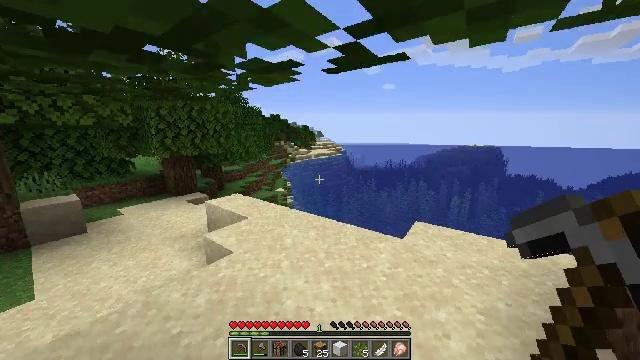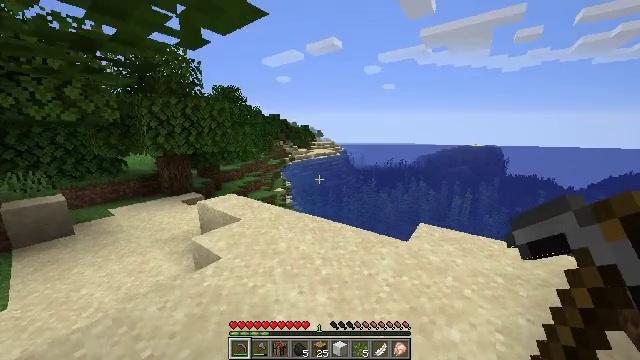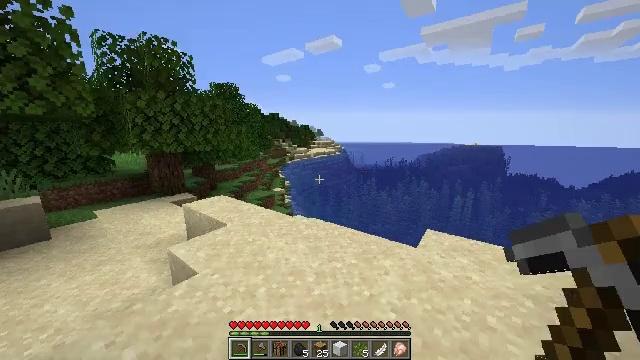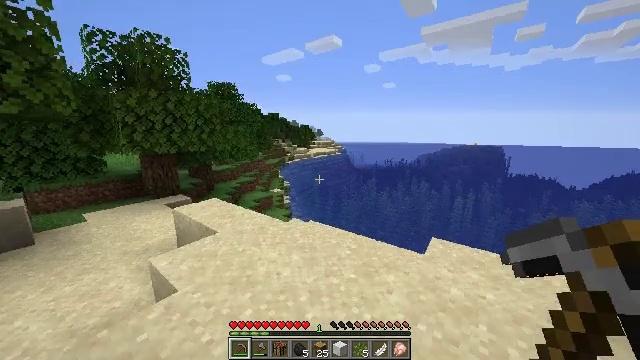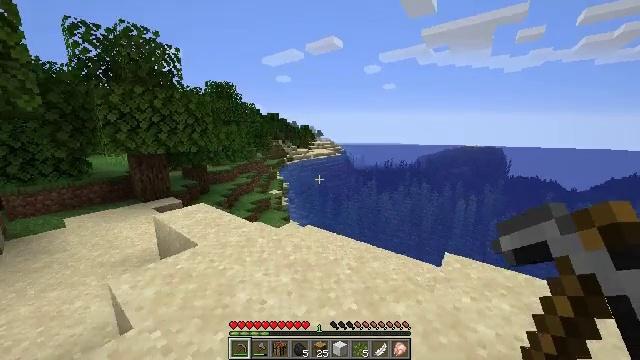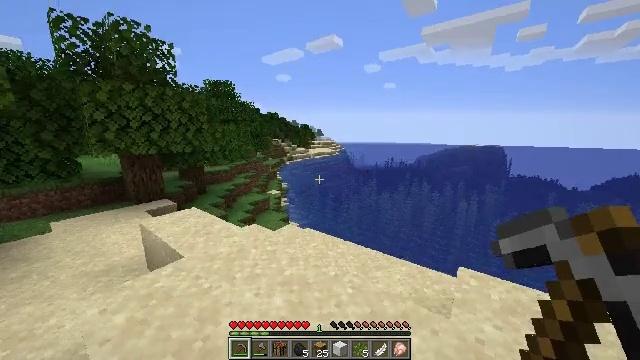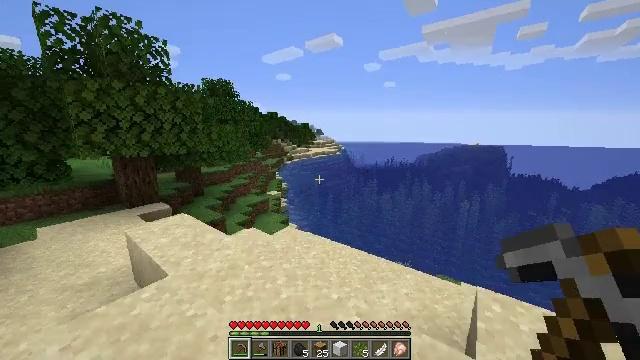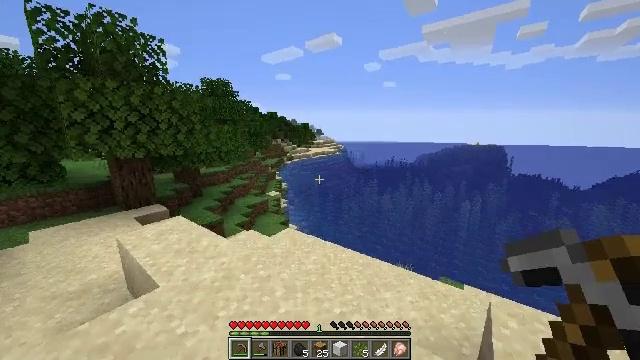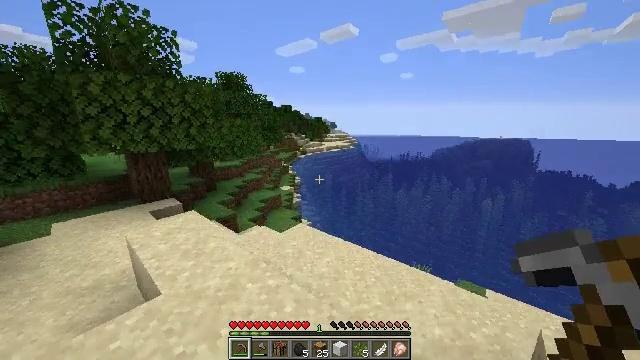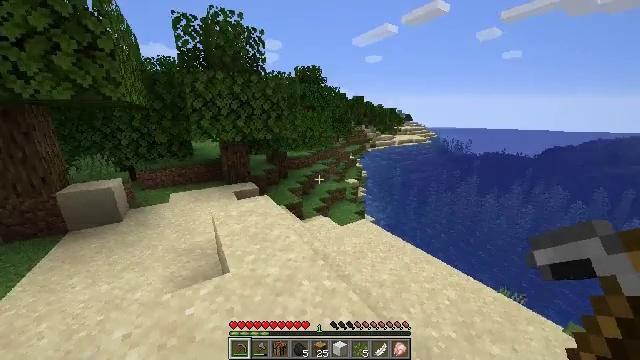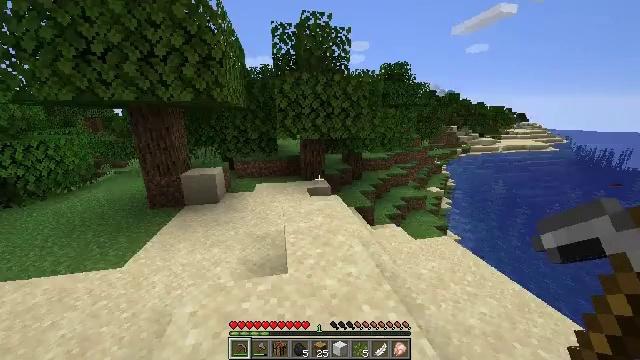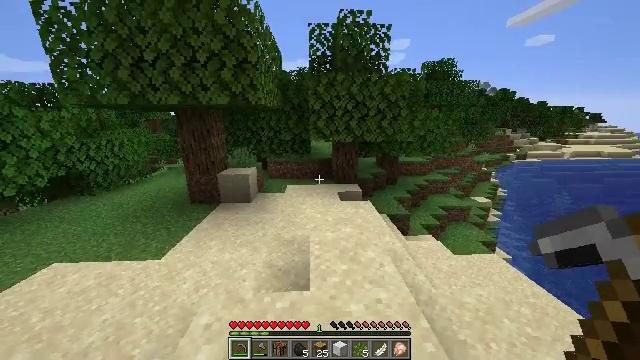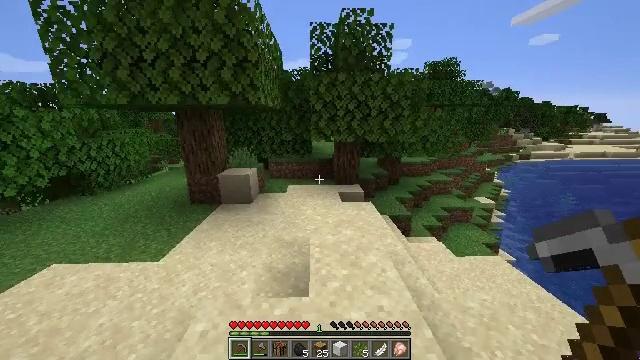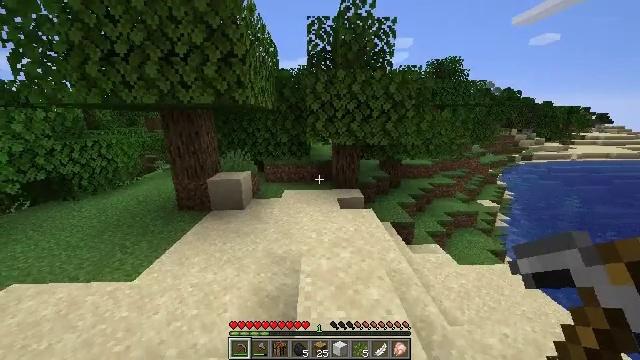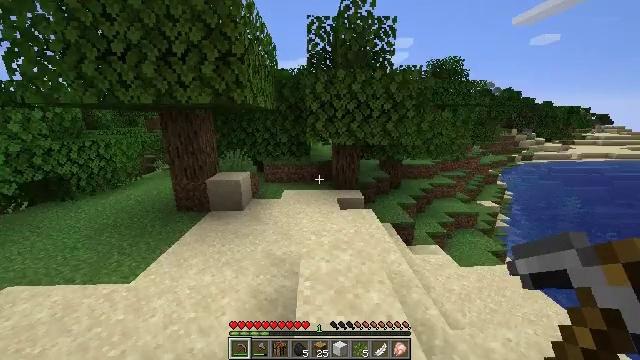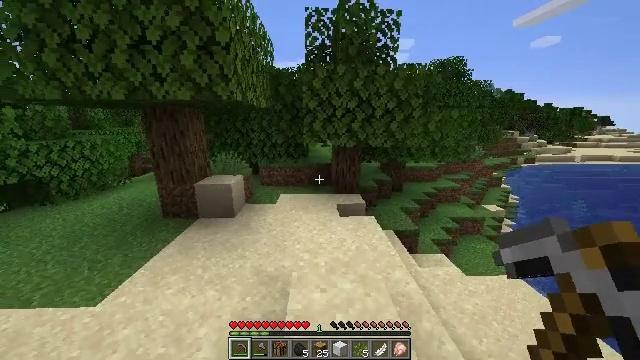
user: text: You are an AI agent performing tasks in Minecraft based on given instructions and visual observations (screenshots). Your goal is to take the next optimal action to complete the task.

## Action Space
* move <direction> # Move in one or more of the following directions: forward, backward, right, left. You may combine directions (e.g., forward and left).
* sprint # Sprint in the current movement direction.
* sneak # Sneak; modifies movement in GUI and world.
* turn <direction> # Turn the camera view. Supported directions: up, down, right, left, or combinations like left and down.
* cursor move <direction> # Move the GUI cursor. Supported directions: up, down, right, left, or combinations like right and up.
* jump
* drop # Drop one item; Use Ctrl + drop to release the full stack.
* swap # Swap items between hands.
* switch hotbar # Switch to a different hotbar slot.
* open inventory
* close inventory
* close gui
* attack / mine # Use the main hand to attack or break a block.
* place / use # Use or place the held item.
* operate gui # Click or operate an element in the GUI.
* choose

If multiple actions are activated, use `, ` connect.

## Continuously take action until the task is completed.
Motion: motion action
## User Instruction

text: Fish and kill the salmon.
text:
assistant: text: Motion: move forward and move right, sprint
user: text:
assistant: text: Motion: move forward, sprint
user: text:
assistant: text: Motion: move forward, sprint
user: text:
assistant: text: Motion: move forward, sprint
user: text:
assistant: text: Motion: move forward, sprint
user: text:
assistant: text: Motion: move forward, sprint
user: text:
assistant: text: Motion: move forward, sprint
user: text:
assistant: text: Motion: move forward, sprint, turn left and down
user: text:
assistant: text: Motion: move forward, sprint, turn left and down
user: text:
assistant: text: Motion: move forward, turn left
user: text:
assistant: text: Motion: move forward, turn left
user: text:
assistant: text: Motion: move forward
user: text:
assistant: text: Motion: move forward
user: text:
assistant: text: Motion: move forward
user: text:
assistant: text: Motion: move forward
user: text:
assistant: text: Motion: move forward
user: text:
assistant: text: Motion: move forward
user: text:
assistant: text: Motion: move forward
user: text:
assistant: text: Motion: move forward
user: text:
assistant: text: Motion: move forward
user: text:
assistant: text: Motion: move forward
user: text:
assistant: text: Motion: move forward
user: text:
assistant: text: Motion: move forward
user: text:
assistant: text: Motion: move forward, turn right
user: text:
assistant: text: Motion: move forward, turn right
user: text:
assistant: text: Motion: move forward, turn right
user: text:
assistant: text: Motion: move forward, turn right
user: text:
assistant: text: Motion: move forward
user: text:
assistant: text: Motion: move forward, turn right
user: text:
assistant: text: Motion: move forward, turn right